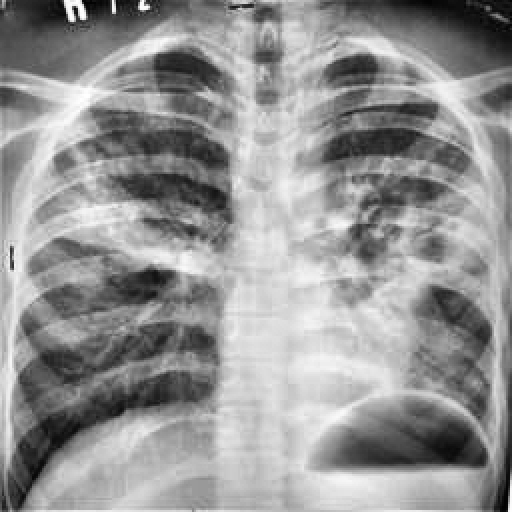
Finding: TUBERCULOSIS